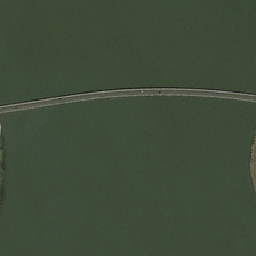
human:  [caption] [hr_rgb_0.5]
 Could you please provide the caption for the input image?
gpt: The bridge over the river is green.

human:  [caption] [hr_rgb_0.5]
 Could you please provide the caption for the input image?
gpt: A bridge across a green river.

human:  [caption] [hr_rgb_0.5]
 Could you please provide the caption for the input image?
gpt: The bridge is on the green river.

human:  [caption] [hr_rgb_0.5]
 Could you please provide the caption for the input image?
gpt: A bridge over the green river.

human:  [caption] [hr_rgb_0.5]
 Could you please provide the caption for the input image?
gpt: A bridge over a green river.